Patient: sex M, age 48
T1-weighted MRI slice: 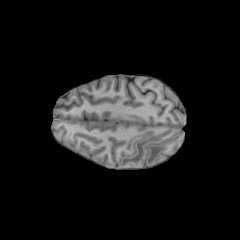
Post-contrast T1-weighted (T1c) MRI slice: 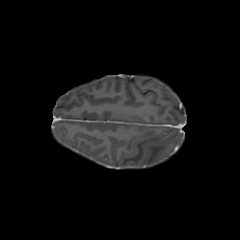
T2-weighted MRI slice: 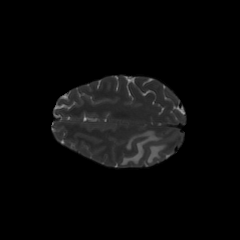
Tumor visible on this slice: yes
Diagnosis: Glioblastoma, IDH-wildtype
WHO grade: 4